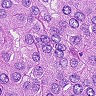
Metastatic tissue present: yes